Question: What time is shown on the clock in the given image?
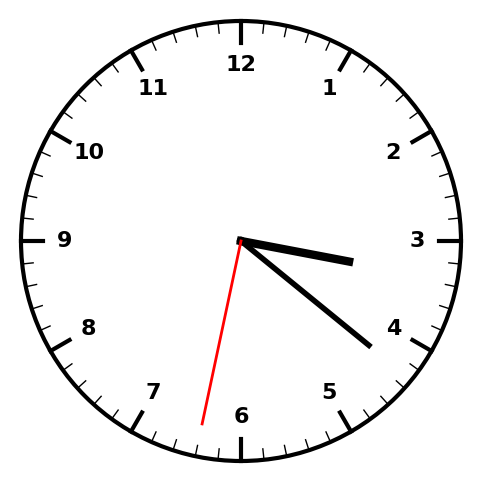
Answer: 03:21:32